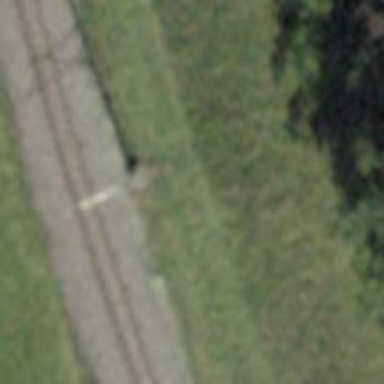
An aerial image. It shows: Power pole.